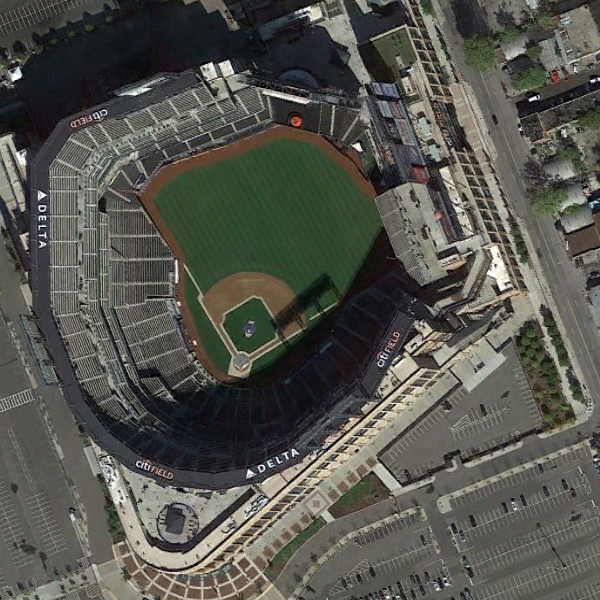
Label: Stadium